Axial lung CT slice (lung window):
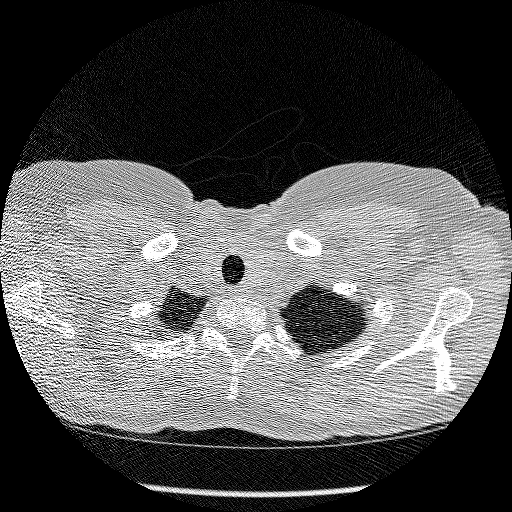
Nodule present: no